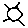
Label: sun